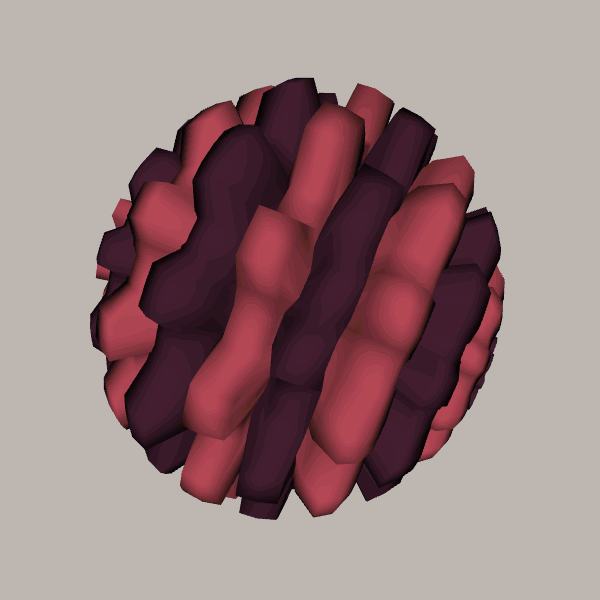
Background: light